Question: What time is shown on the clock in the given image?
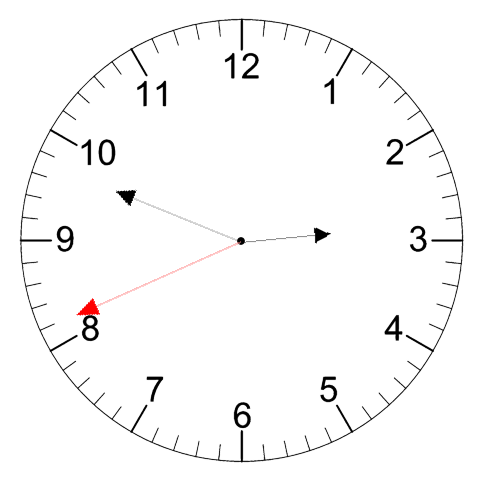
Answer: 02:48:41